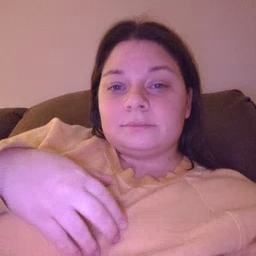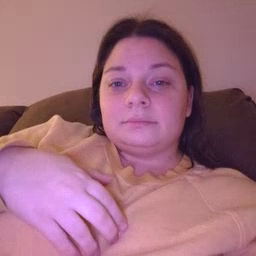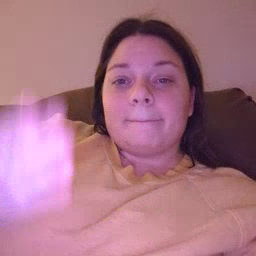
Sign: morning